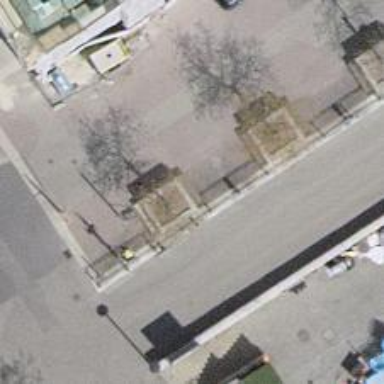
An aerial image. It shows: Brown bench in the vicinity.